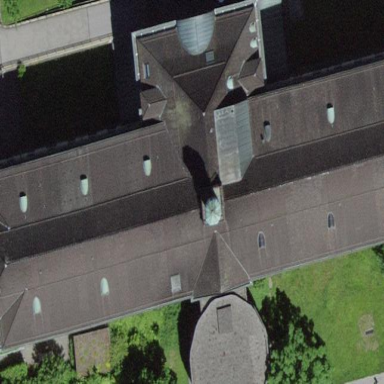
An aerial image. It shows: Hospital with hipped roof made of roof tiles.